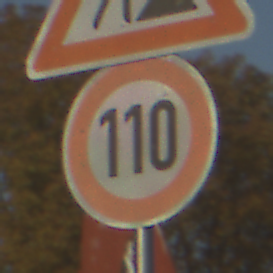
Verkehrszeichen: Geschwindigkeit110
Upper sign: Arbeitsstelle
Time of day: SunriseSunset
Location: Outdoor (Special)
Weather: Clear
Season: NotSpecified
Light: Natural